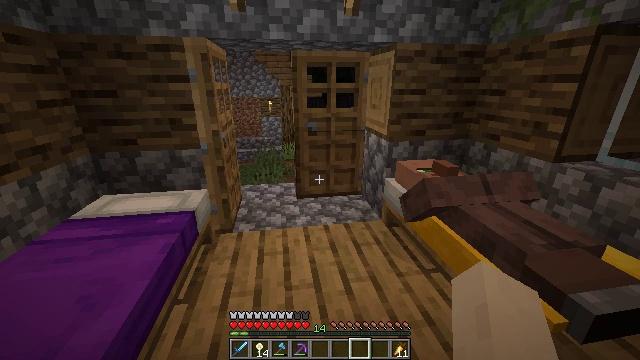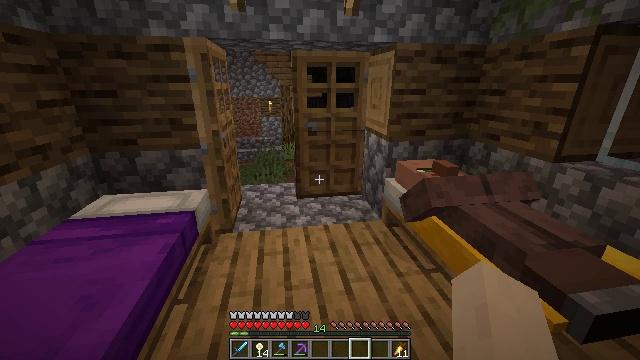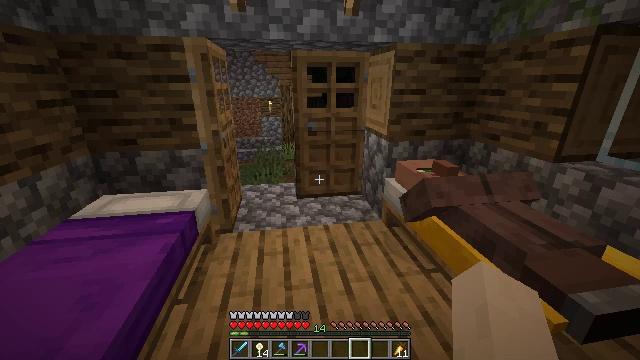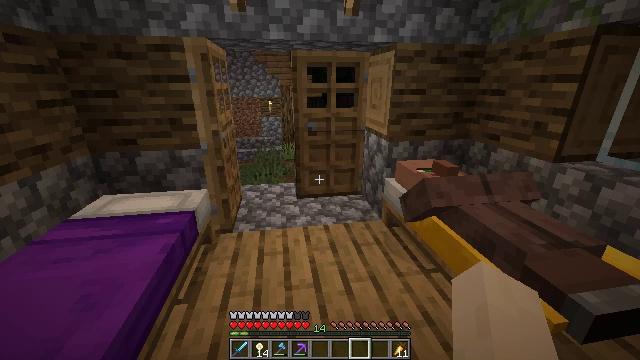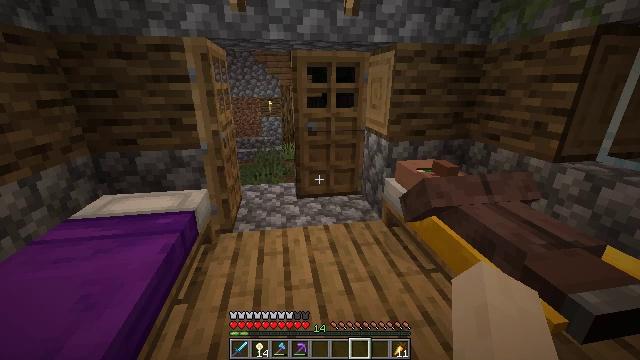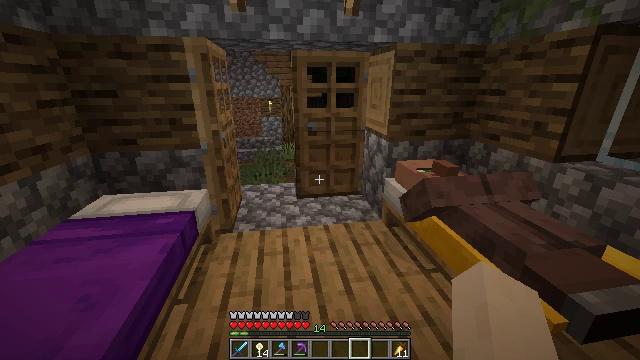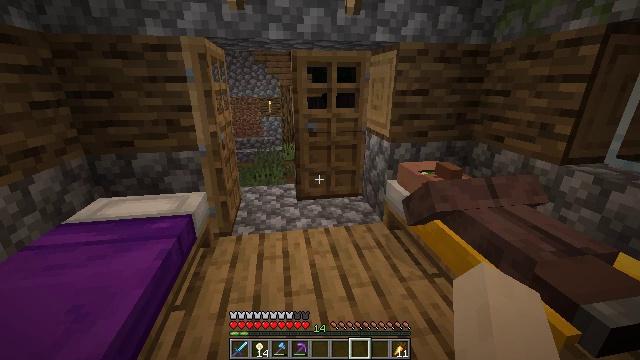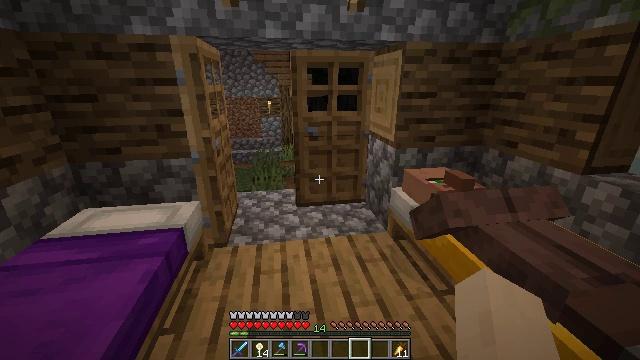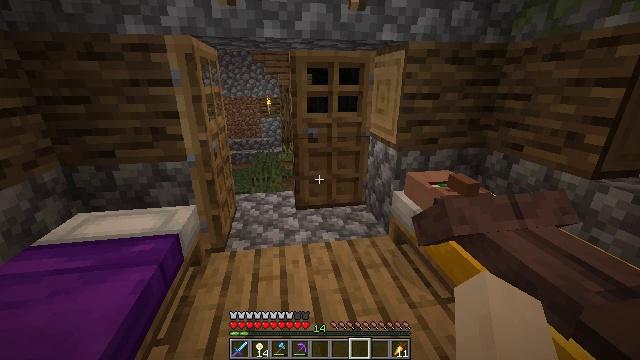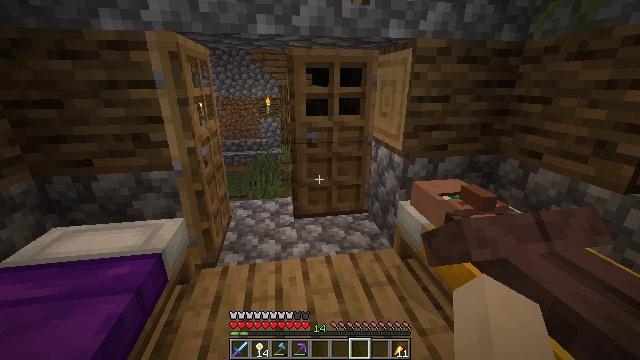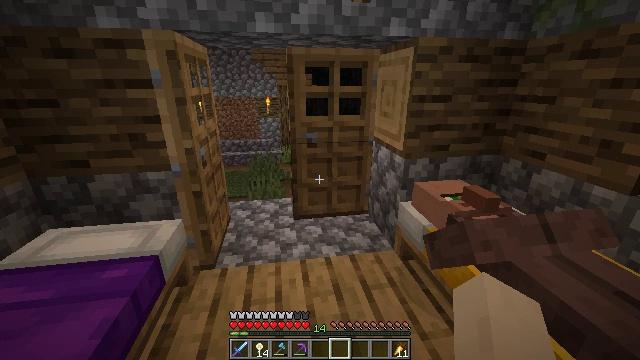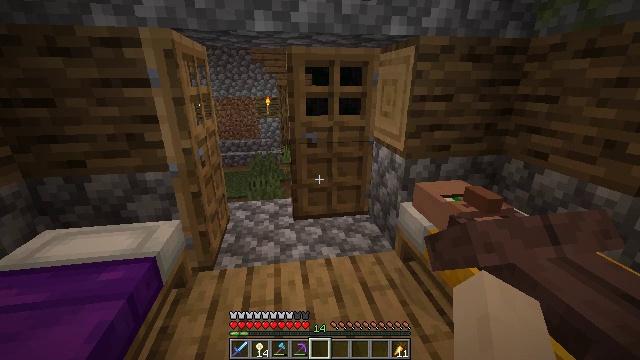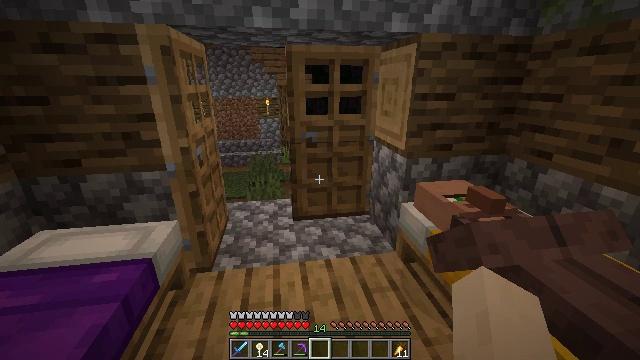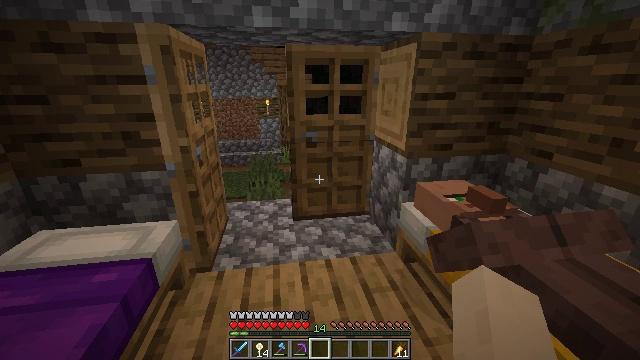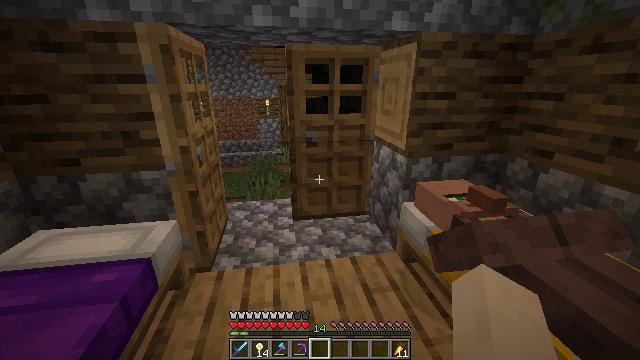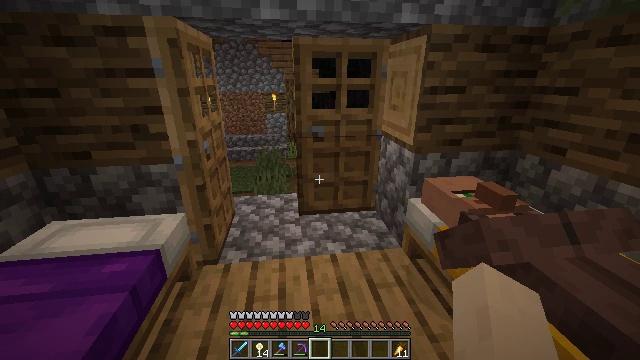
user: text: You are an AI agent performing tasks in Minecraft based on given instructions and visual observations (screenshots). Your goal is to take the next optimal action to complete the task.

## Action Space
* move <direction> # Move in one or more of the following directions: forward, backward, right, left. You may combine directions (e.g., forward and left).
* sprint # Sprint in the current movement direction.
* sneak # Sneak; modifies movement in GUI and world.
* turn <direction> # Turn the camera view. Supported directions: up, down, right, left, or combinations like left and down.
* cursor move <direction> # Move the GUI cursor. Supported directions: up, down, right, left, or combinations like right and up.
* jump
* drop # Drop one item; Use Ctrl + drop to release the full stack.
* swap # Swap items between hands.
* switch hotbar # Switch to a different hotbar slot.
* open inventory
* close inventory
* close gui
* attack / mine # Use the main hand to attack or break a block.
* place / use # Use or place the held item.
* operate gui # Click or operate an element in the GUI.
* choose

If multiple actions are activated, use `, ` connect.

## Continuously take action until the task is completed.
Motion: motion action
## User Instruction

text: Attack the oak door to gather it.
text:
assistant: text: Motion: no_op
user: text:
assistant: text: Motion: no_op
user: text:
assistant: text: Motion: no_op
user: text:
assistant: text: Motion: no_op
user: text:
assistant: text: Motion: no_op
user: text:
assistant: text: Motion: move forward
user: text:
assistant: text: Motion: move forward
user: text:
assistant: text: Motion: move forward
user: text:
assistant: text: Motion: no_op
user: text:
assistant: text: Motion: no_op
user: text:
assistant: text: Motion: no_op
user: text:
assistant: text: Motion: no_op
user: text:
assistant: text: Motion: no_op
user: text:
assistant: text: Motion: no_op
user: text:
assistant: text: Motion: turn left and down
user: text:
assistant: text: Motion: no_op
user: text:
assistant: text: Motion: no_op
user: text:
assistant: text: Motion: no_op
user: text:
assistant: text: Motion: no_op
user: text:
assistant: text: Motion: no_op
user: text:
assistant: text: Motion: no_op
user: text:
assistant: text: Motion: no_op
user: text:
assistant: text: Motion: no_op
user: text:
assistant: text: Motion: turn right and up
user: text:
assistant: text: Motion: turn right and up
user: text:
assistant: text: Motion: turn right and up
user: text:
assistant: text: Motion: no_op
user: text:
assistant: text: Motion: attack / mine
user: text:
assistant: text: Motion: attack / mine
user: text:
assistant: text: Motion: attack / mine